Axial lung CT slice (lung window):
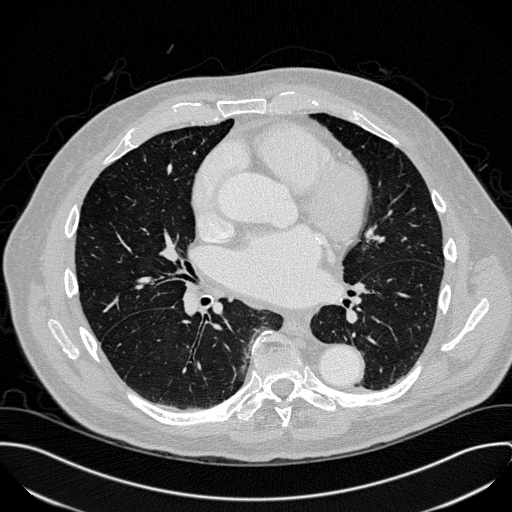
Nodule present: no